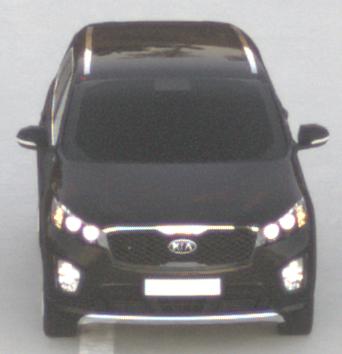
Make: KIA
Model: Sorento 2.2 CRDi
Detailed model: Sorento (UM)
Model produced from: 2015/03
Model produced until: 2017/10
Doors: 5
Color: black
Road condition: dry road
Daytime: sunrise or sunset
Contrast: low contrast